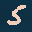
Label: 5